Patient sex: M
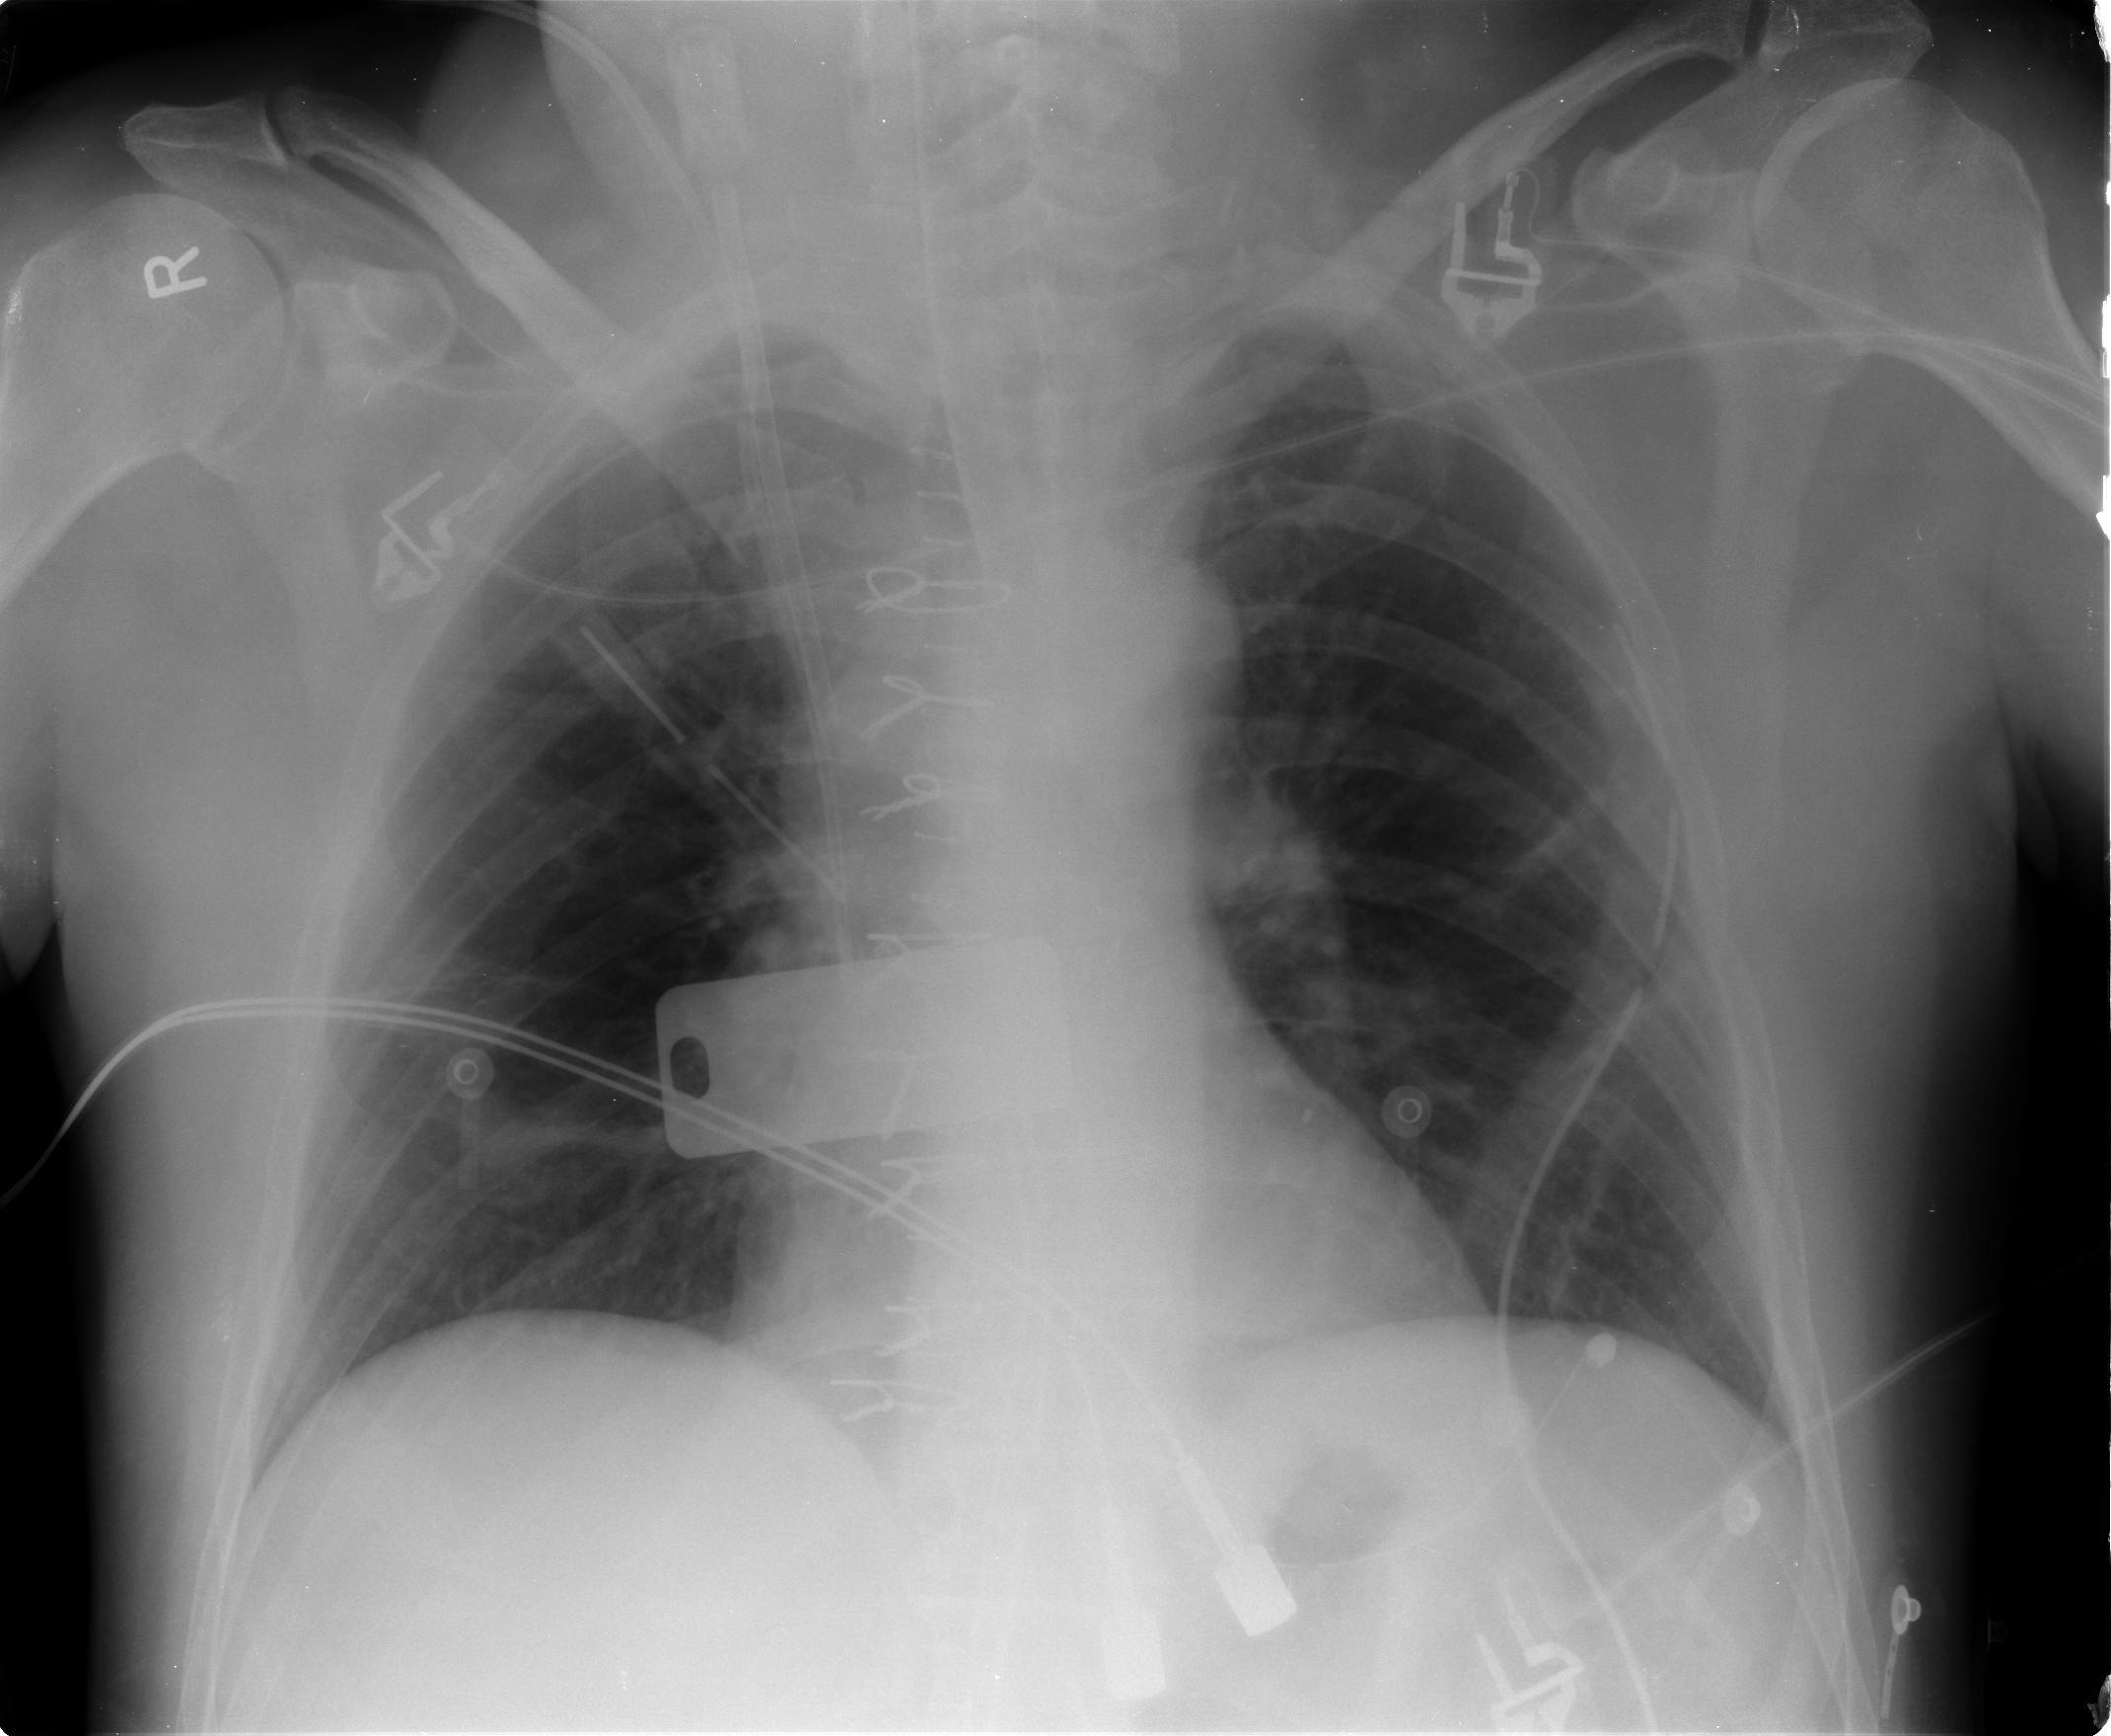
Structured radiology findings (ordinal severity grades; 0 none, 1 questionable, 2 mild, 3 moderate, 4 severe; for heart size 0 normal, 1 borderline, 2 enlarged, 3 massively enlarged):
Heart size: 0
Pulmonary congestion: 1
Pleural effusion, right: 0
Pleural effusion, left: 0
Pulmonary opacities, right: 0
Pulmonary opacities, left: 0
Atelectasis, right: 2
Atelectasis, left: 2